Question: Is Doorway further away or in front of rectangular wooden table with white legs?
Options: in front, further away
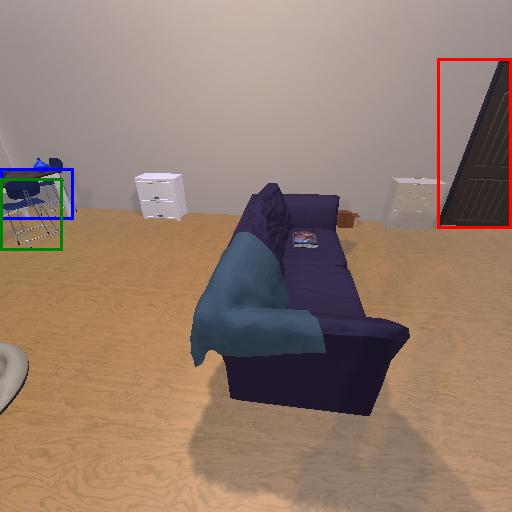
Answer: in front